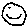
Label: smiley face